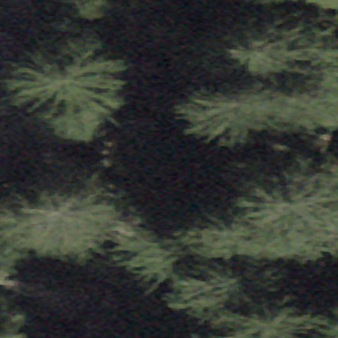
Label: other